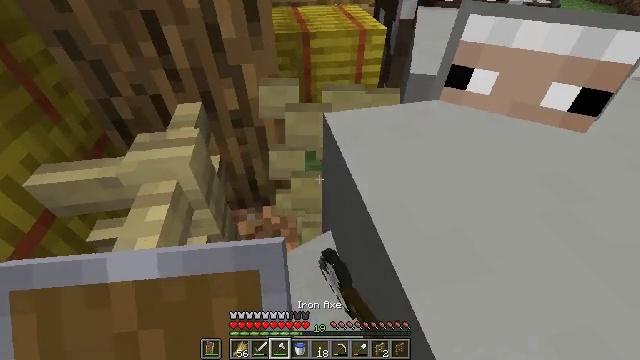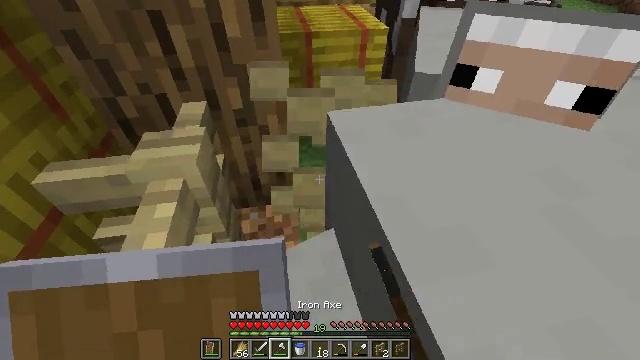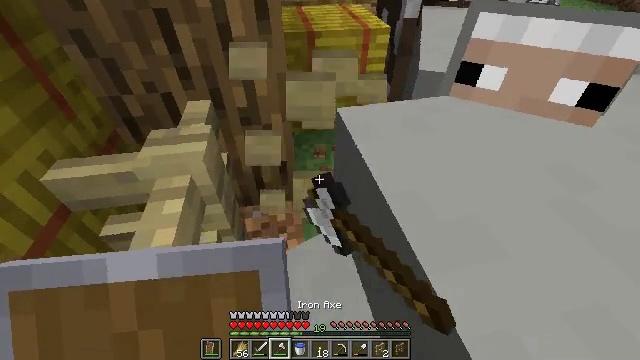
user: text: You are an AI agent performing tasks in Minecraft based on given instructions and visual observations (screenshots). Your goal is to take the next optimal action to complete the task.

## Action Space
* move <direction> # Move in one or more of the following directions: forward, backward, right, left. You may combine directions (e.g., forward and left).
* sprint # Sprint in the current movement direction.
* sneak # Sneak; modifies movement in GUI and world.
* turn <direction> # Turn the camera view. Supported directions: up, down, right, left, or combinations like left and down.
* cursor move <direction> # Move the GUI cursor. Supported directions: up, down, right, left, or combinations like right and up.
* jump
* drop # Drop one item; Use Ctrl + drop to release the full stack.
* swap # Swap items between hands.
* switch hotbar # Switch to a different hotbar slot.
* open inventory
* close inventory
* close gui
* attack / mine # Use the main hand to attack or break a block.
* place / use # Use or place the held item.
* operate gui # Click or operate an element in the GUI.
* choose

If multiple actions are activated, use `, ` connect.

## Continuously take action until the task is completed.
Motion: motion action
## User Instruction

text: Left click to destroy the birch fence.
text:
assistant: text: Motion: attack / mine
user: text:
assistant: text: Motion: attack / mine
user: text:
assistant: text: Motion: attack / mine